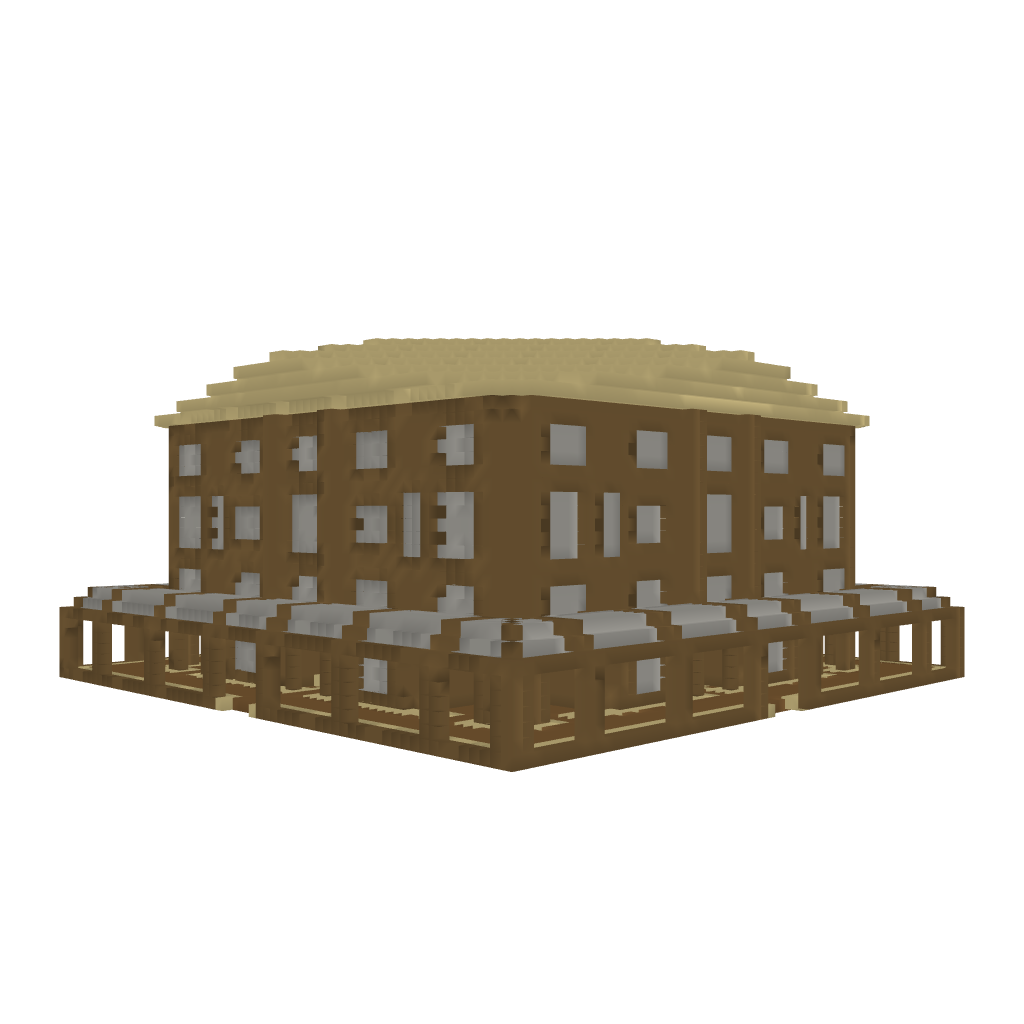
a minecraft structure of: RCSys - Wooden Store 64x64x33